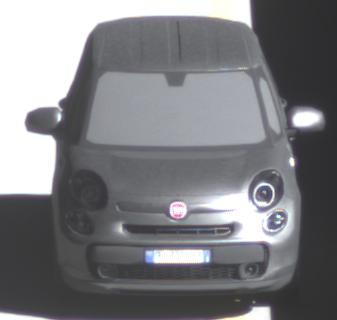
Make: Fiat
Model: 500L 1.4 16V
Detailed model: 500L (199)
Model produced from: 2012/10
Model produced until: 2017/05
Doors: 5
Color: gray
Road condition: dry road
Daytime: morning or afternoon
Contrast: high contrast